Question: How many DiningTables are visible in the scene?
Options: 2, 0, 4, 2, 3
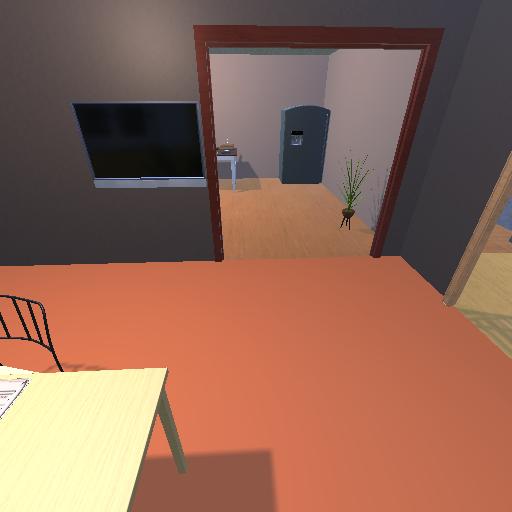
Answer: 2